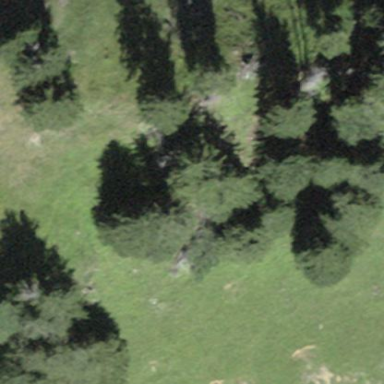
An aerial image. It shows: Forest area.